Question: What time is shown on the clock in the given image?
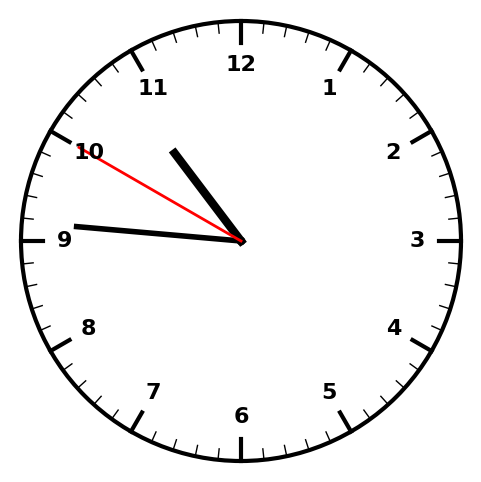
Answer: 10:45:50